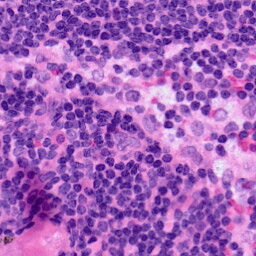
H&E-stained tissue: LymphNode